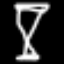
Label: hourglass